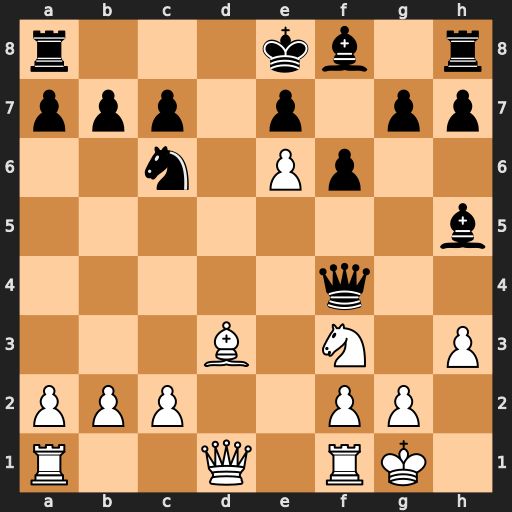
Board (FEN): r3kb1r/ppp1p1pp/2n1Pp2/7b/5q2/3B1N1P/PPP2PP1/R2Q1RK1
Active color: w
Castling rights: kq
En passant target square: -
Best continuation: Bg6+ Bxg6 Qd7#